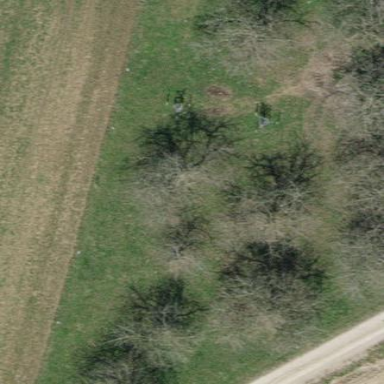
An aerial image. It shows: Orchard.